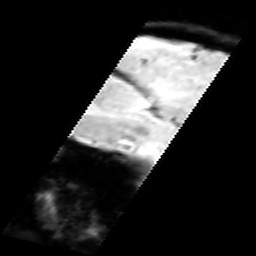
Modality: inplaneT2
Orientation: sagittal
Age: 25
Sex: male